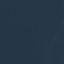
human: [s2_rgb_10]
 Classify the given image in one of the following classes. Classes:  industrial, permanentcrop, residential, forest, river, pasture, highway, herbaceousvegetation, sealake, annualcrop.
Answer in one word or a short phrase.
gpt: SeaLake